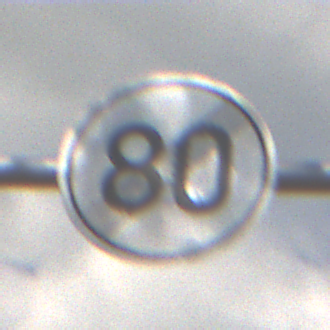
Verkehrszeichen: EndeGeschwindigkeit80
Umgebung: Outdoor, RoadRail
Tageszeit: Midday
Wetter: PartlyCloudy
Licht: Natural
Jahreszeit: NotSpecified
Kontrast: HighContrast